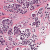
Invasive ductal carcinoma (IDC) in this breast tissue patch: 1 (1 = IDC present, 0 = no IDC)